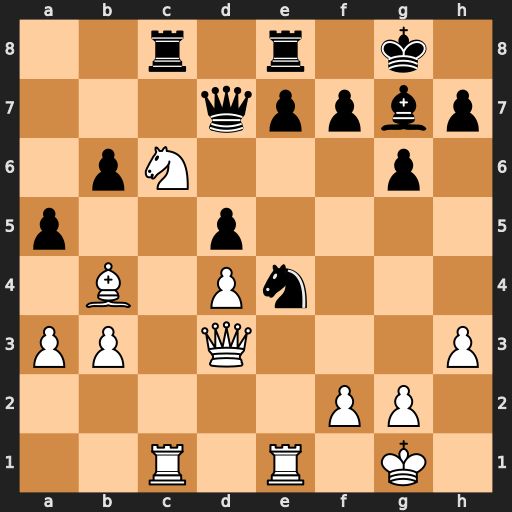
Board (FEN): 2r1r1k1/3qppbp/1pN3p1/p2p4/1B1Pn3/PP1Q3P/5PP1/2R1R1K1
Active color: w
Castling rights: -
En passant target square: -
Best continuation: Nxe7+ Rxe7 Rxc8+ Qxc8 Bxe7